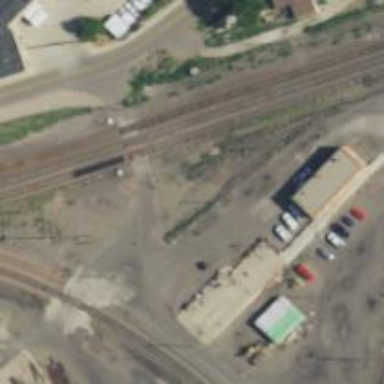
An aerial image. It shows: Railway level crossing.